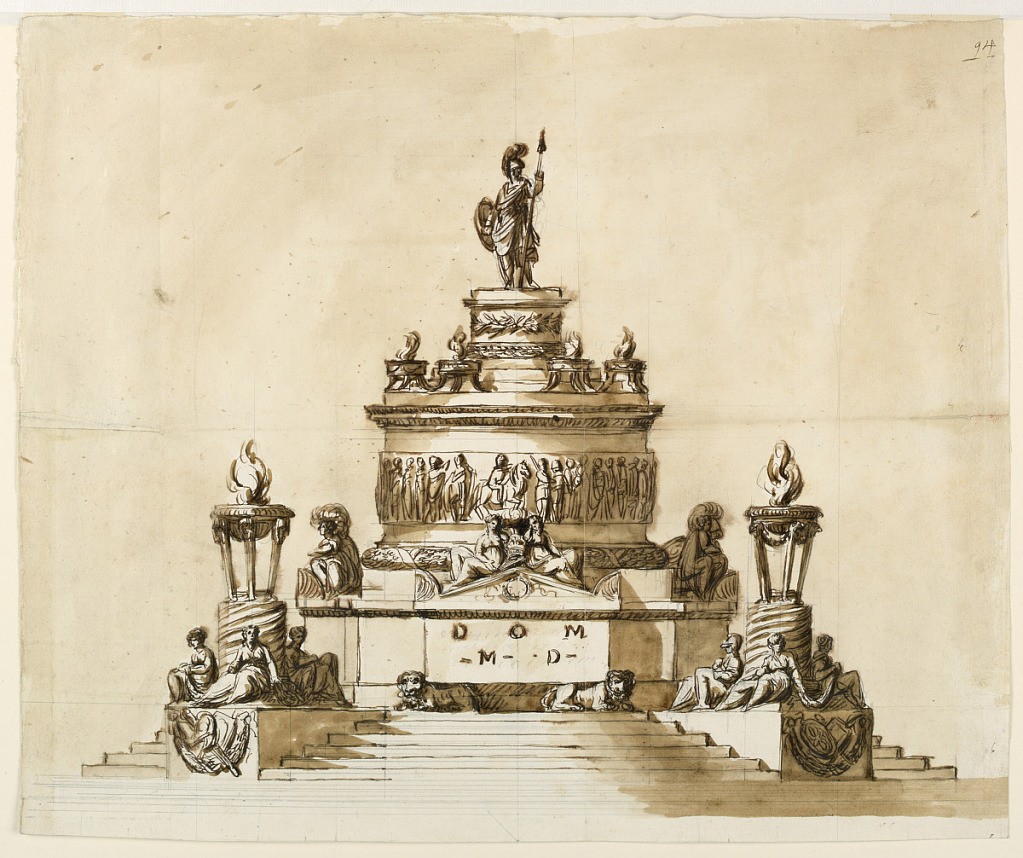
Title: Sepulchral monument
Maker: Giuseppe Barberi, Italian, 1746–1809
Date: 18th century
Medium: Pen and brown ink, brush and brown wash, graphite on off-white laid paper
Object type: Drawing
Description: Large tiered monument with several figures; topped with a robed warrior.